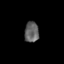
Tissue: skin
Cell type: Epithelial cells
Senescence score: 0.2748
Nuclear area (px): 292
Mean DAPI intensity: 96.342